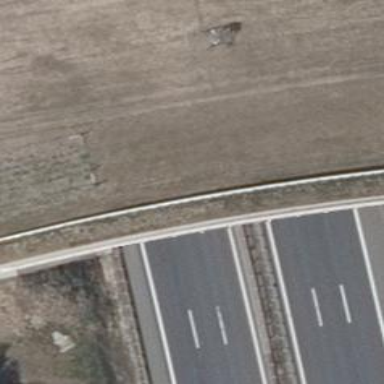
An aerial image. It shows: Asphalt motorway.